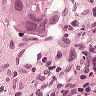
Metastatic tissue present: yes